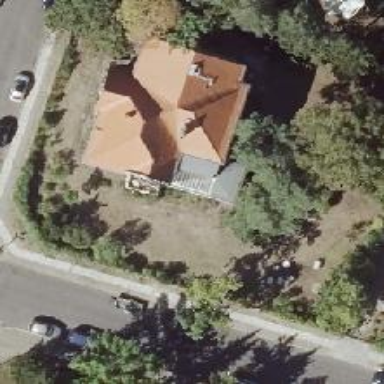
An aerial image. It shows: House with hipped roof.